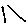
Label: line